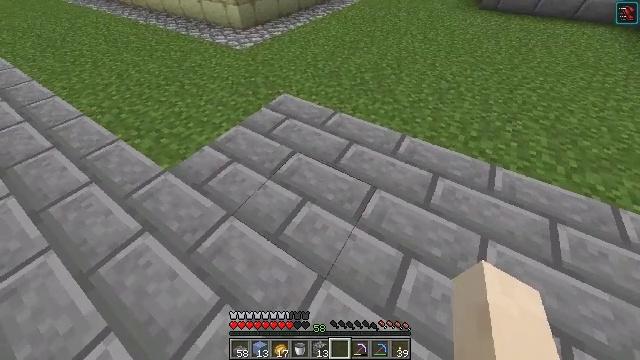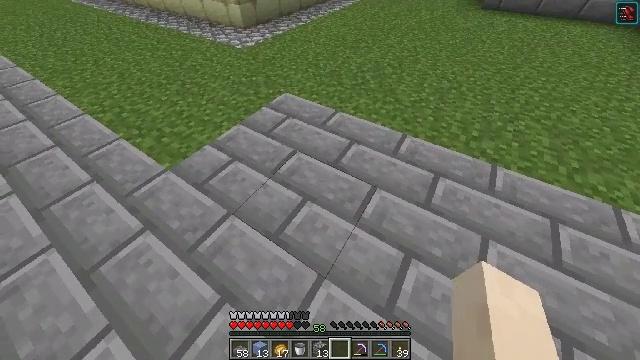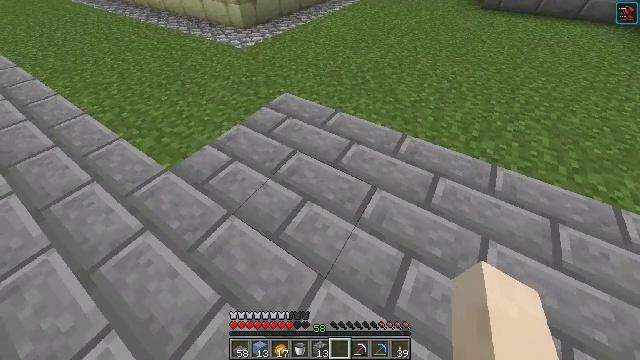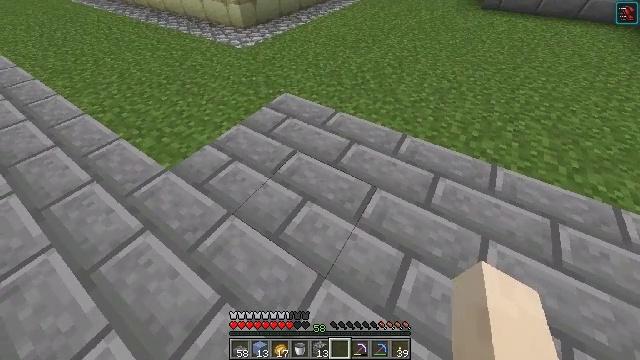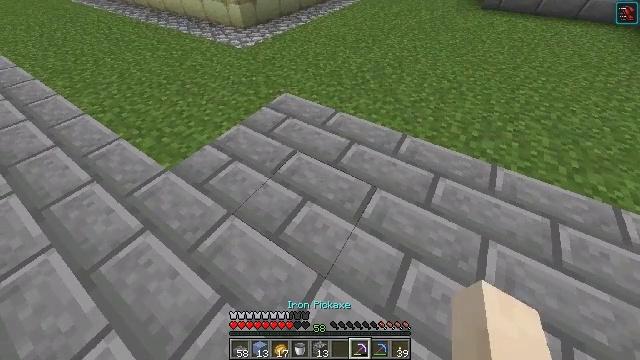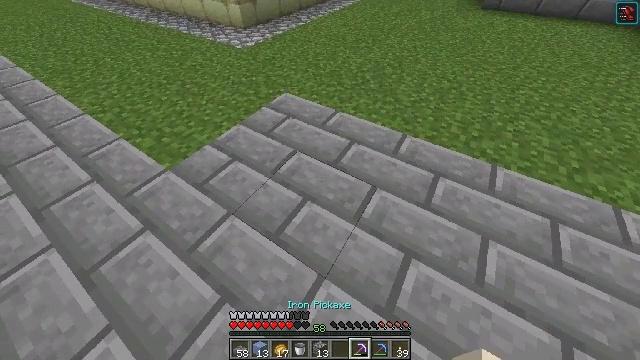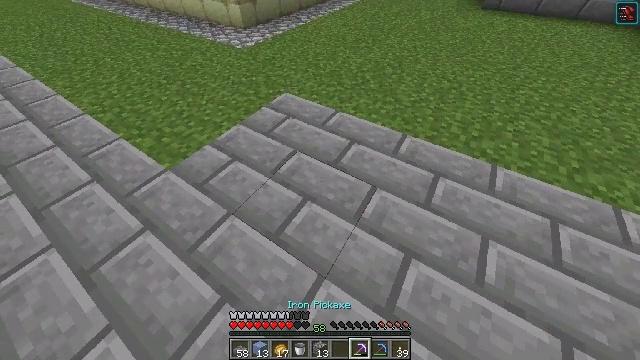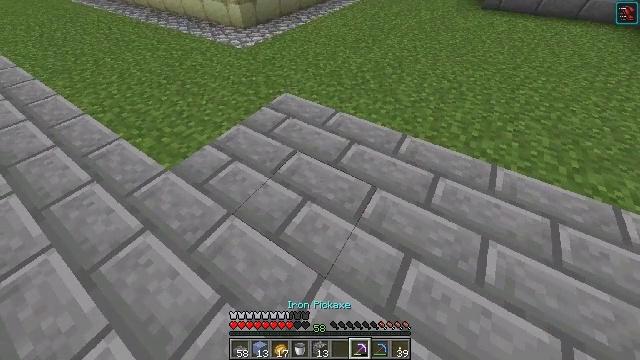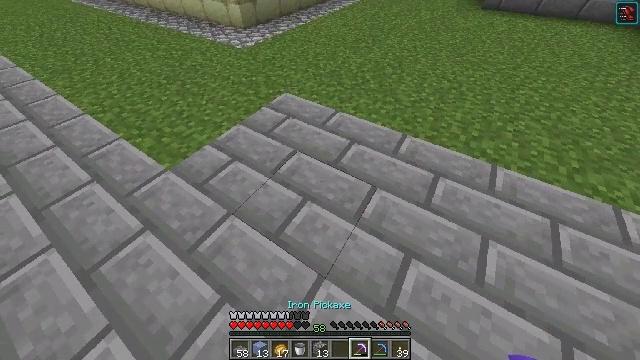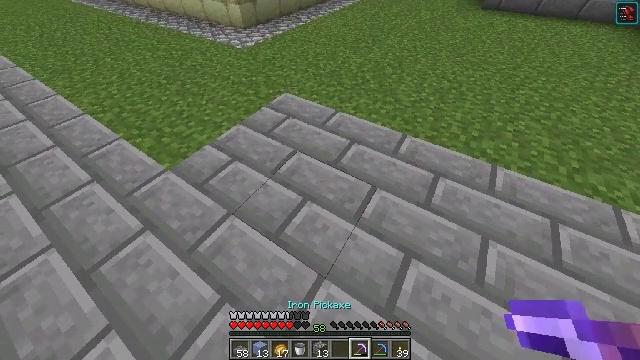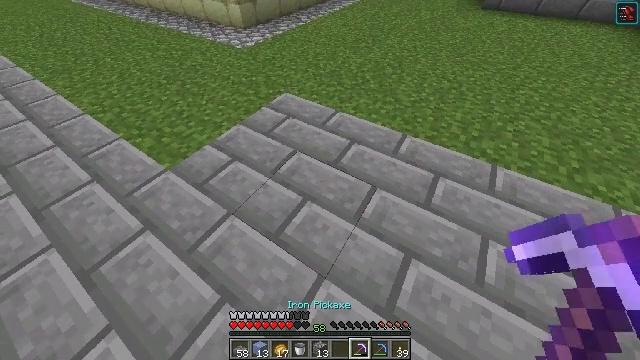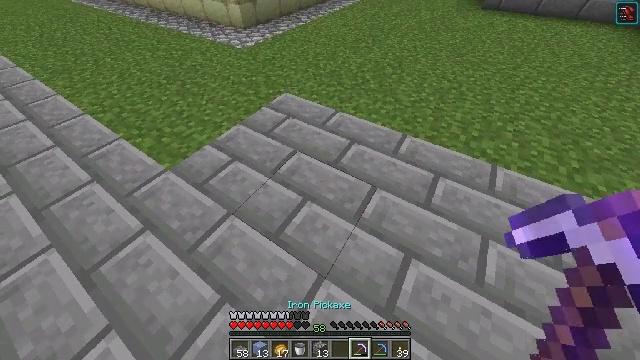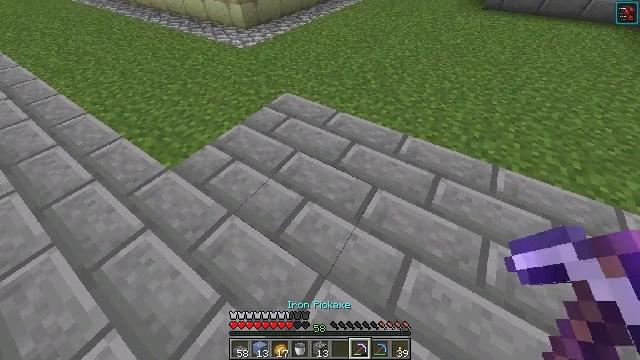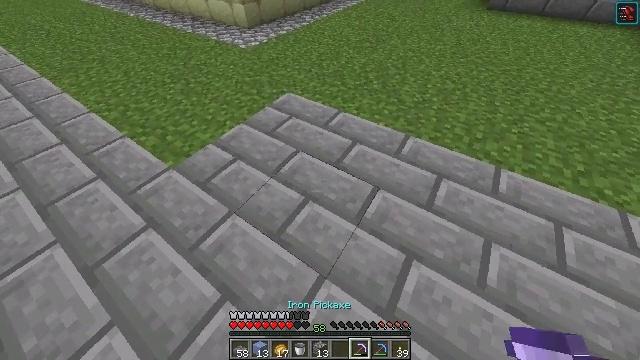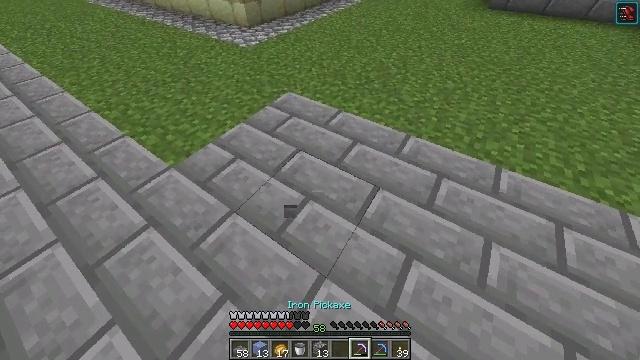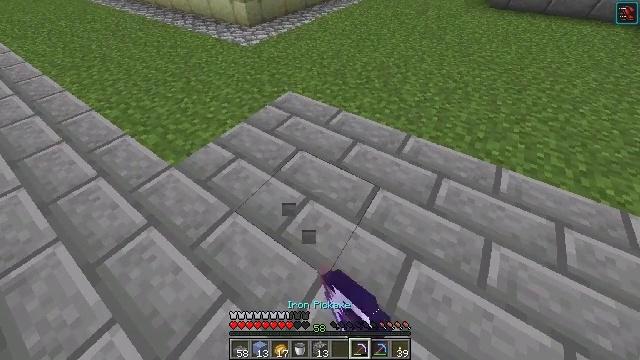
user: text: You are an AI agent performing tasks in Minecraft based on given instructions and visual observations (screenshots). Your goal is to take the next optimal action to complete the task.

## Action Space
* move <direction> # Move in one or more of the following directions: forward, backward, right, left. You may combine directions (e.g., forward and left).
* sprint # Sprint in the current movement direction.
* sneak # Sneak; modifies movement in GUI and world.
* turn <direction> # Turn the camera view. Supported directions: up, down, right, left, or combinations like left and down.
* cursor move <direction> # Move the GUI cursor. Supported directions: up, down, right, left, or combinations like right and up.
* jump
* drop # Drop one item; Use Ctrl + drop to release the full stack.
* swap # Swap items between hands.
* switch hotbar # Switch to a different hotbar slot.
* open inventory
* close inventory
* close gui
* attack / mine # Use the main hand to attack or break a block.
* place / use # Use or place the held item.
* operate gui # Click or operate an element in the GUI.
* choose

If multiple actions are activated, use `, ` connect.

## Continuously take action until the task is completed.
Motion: motion action
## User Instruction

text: Remove the stone brick slab from a structure.
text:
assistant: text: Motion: no_op
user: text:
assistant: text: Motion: no_op
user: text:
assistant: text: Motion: no_op
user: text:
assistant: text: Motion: no_op
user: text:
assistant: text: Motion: no_op
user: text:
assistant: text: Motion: no_op
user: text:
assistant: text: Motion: no_op
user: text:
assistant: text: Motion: no_op
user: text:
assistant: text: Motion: no_op
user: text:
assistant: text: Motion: no_op
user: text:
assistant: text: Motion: no_op
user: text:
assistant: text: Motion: no_op
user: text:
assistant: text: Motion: no_op
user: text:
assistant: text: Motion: attack / mine
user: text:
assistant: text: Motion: attack / mine
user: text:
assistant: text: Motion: attack / mine
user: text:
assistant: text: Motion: attack / mine
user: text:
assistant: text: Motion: no_op
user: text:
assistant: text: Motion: no_op
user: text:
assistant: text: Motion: attack / mine
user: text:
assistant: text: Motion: attack / mine
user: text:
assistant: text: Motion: attack / mine
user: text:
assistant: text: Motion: attack / mine
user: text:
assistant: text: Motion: no_op
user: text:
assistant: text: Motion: no_op
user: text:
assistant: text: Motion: no_op
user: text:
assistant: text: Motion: no_op